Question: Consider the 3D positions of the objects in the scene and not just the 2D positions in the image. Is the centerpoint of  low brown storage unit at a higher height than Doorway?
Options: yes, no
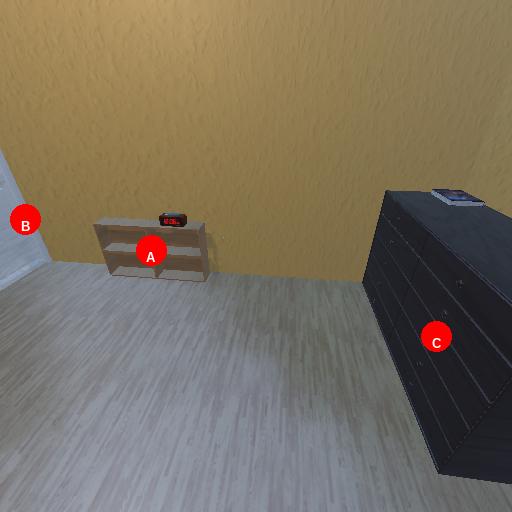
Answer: yes